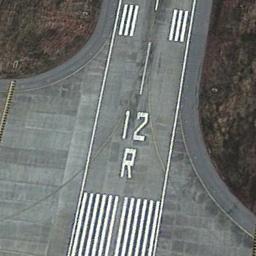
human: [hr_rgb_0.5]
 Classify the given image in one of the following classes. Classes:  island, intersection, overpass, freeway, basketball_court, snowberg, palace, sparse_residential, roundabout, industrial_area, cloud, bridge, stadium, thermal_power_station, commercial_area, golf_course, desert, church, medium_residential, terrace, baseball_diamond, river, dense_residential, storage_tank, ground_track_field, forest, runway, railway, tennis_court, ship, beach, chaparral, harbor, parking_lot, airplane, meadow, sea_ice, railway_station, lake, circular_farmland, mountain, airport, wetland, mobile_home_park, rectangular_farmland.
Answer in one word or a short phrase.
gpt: runway